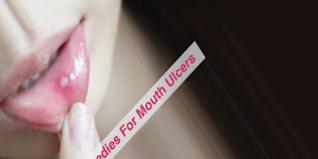
Condition: Mouth Ulcer